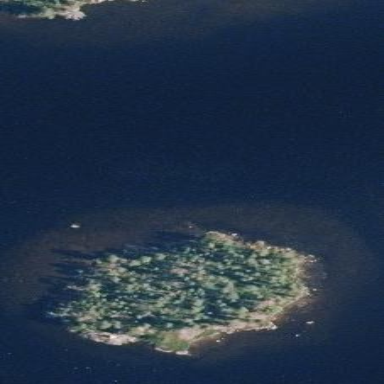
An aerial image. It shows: Islet.